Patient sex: M
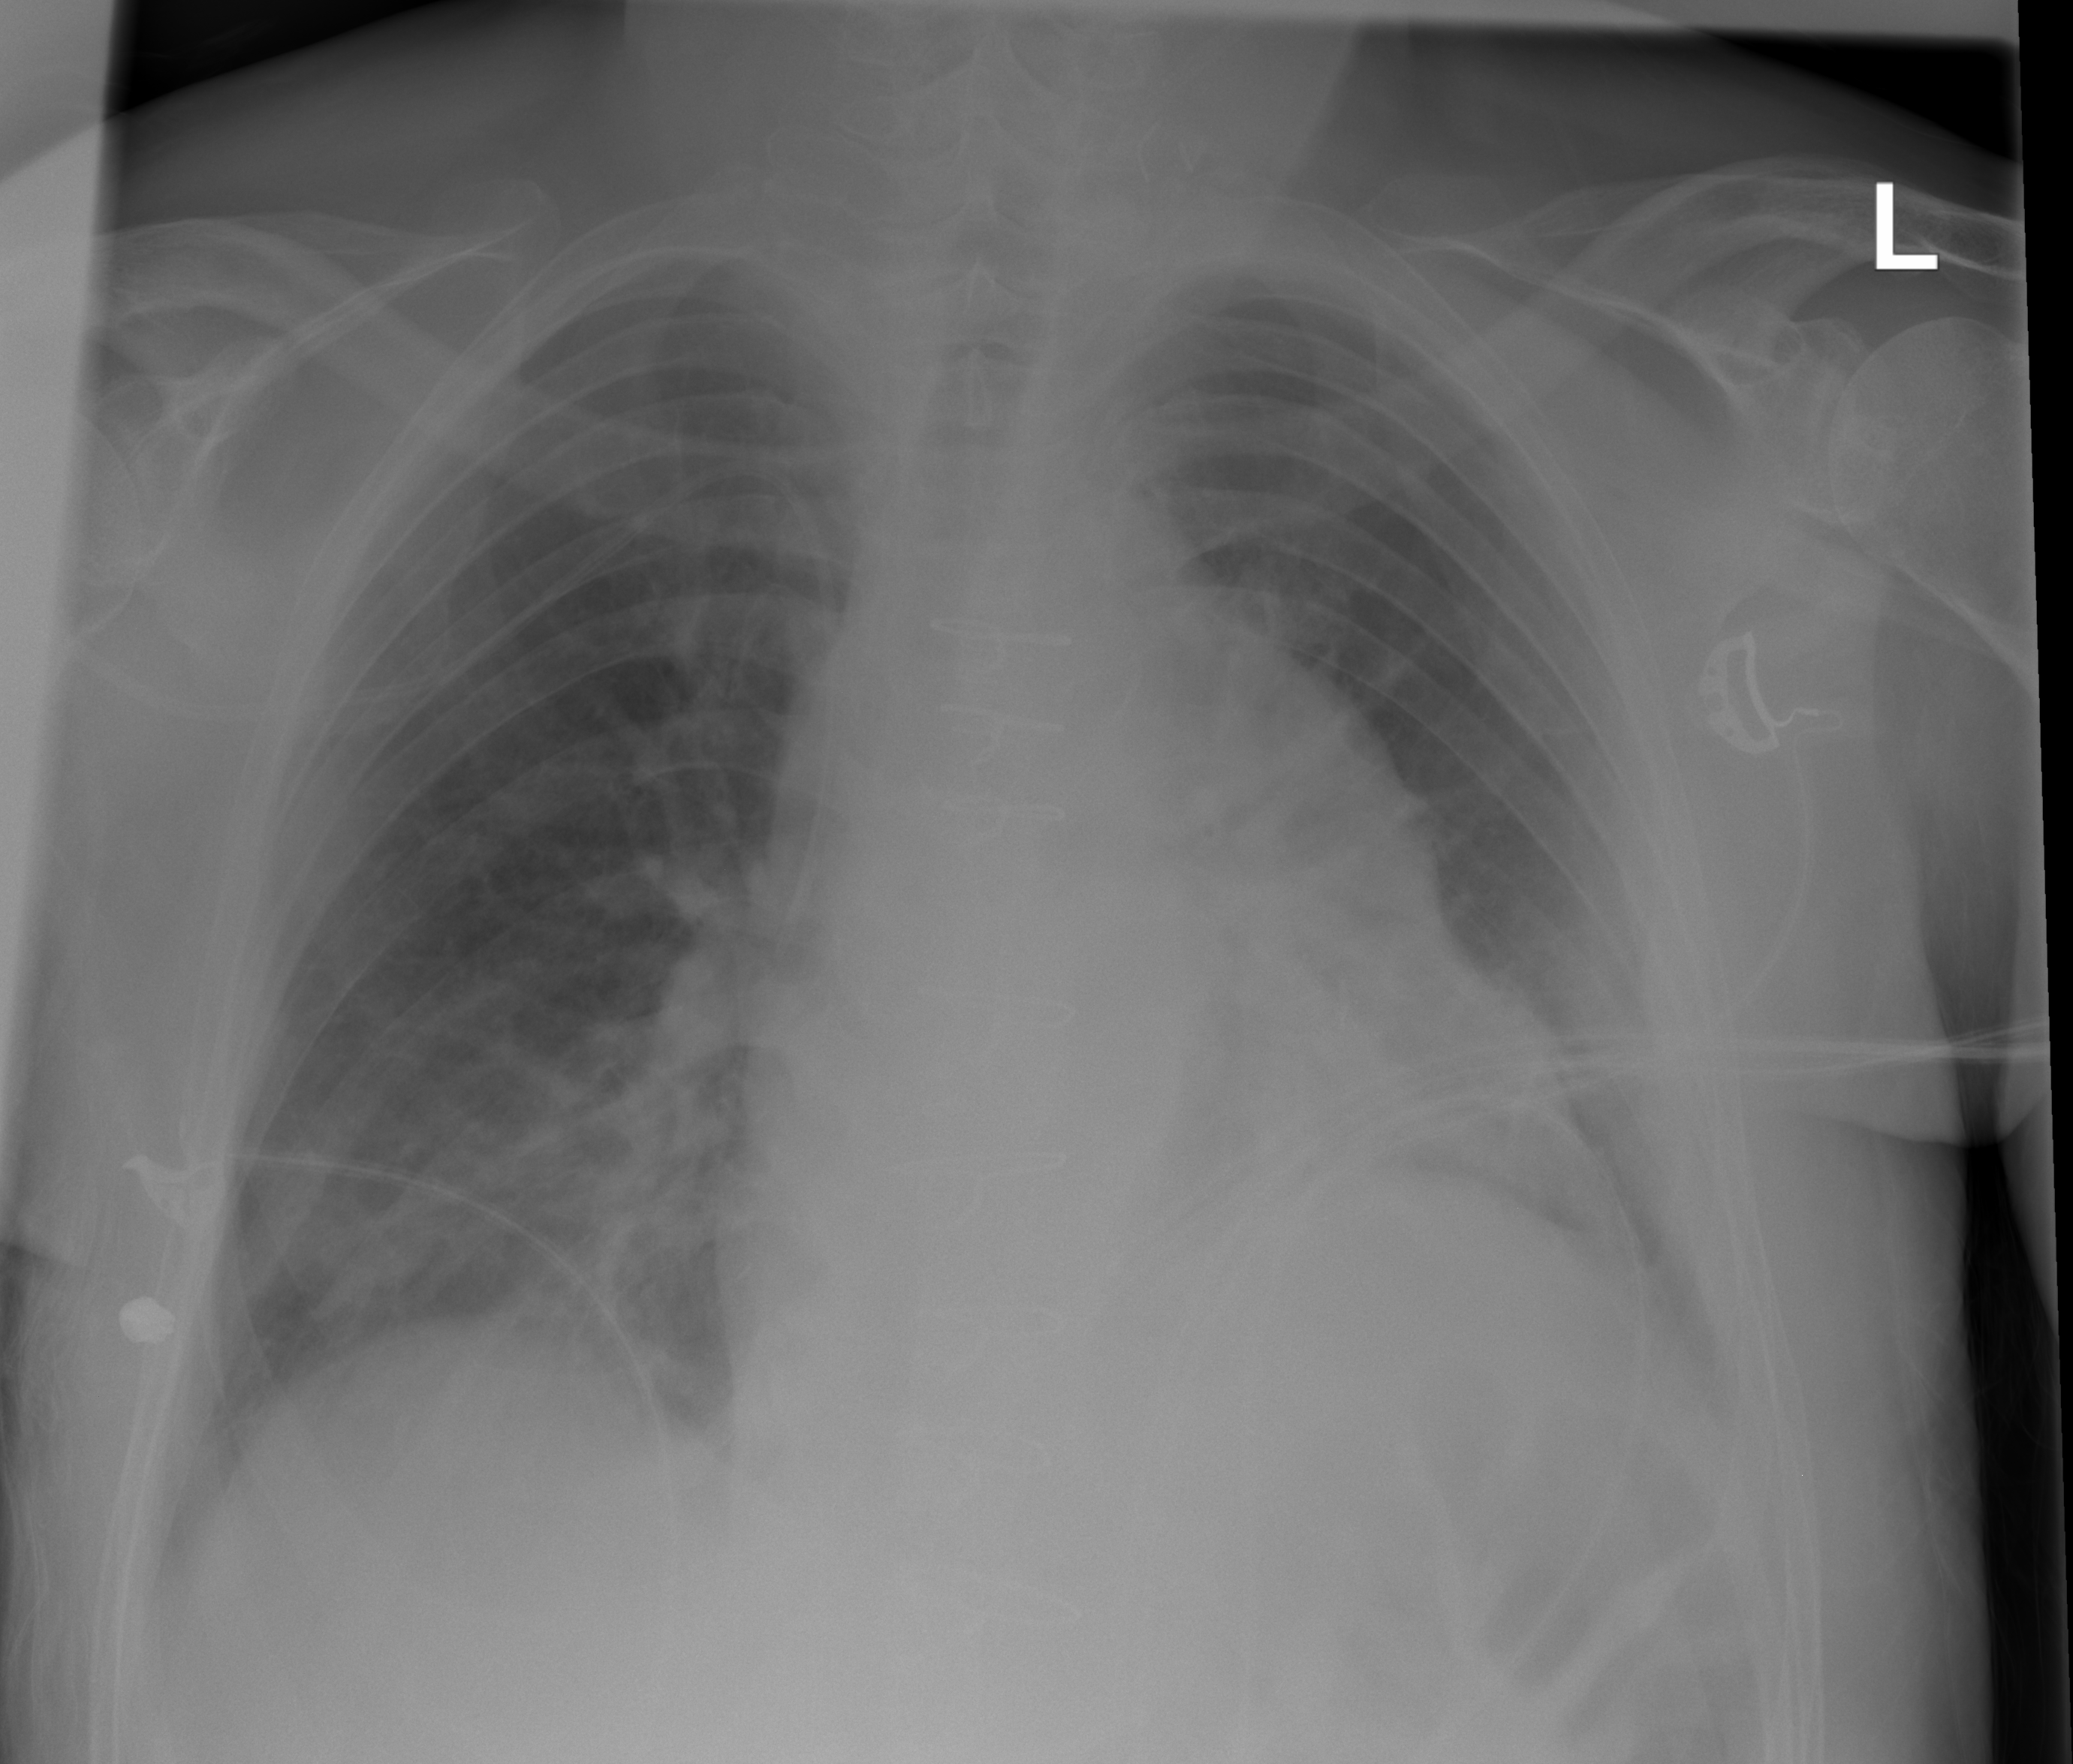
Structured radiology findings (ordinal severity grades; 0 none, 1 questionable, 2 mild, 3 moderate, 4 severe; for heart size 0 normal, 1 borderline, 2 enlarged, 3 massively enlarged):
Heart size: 2
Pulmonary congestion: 2
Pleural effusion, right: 0
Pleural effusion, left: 0
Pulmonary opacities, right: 0
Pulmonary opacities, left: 0
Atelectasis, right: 0
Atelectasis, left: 2